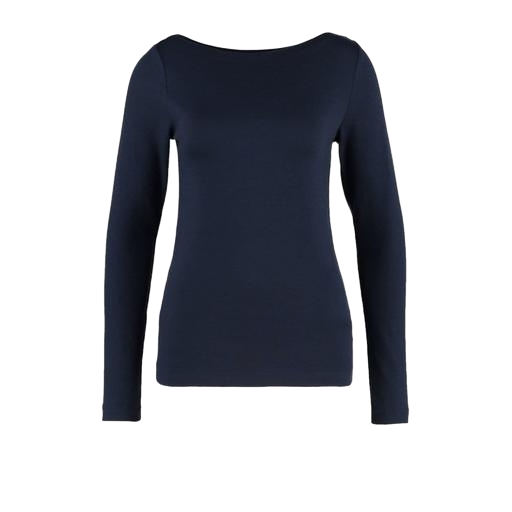
blue still long-sleeved top, blue iconic women's long-sleeved t-shirt, long-sleeve t-shirt only macy, white background